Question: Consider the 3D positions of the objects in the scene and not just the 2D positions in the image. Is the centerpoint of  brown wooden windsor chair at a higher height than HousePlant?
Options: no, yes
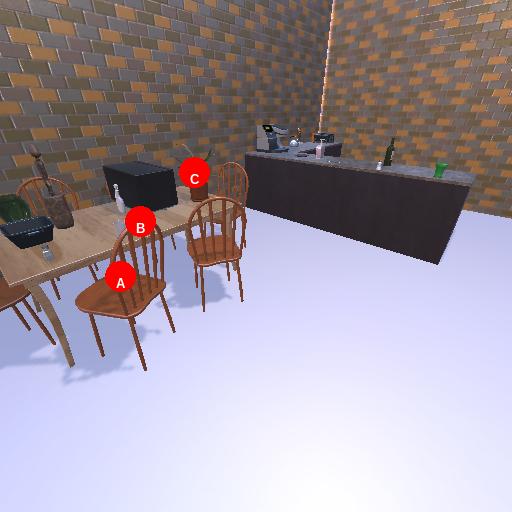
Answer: no